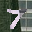
Label: 7